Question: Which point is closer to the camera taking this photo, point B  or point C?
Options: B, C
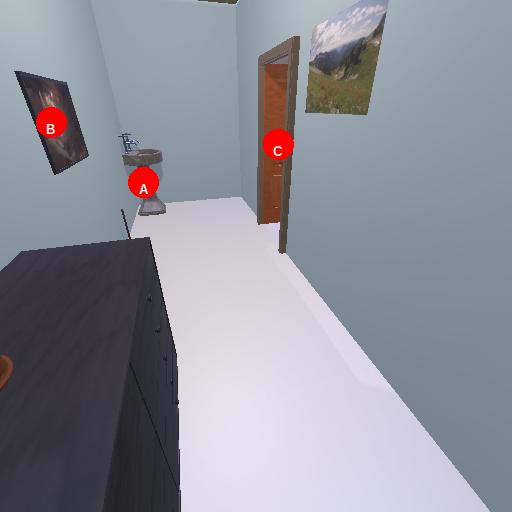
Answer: B